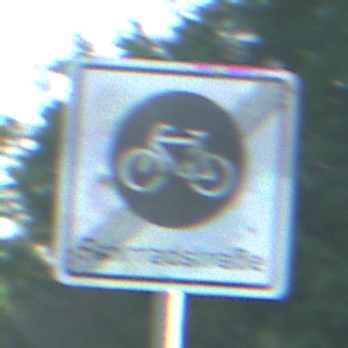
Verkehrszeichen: EndeFahrradstrasse
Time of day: MorningAfternoon
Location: Outdoor (RoadRail)
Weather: Clear
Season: NotSpecified
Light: Natural